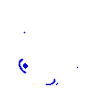
Particle: pion